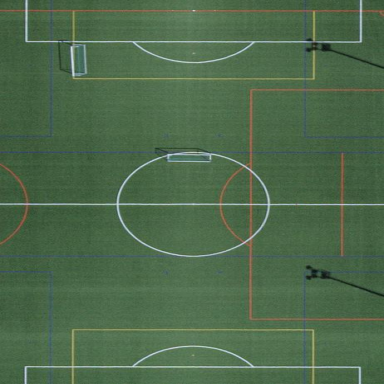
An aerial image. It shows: Artificial turf soccer pitch for leisure sports.